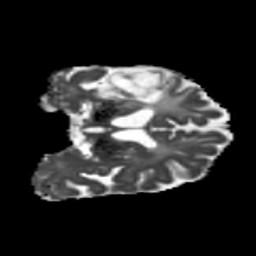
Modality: MD
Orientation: coronal
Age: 75
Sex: male
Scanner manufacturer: siemens
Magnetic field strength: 3 T
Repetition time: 5.25 s
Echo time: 0.08 s